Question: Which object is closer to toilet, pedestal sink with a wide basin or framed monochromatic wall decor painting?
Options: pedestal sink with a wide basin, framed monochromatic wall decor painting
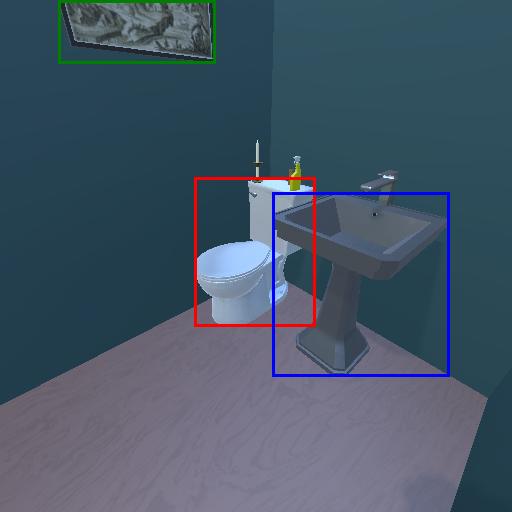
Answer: pedestal sink with a wide basin